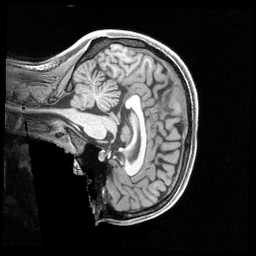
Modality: T1w
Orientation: sagittal
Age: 22
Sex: female
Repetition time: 2.4 s
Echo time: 0.00222 s